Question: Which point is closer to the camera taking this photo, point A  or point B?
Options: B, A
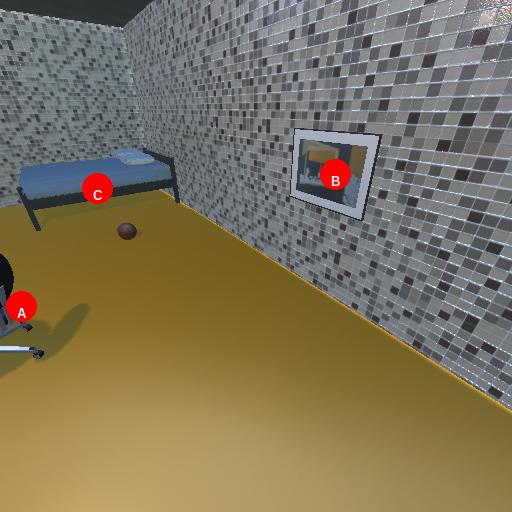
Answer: B